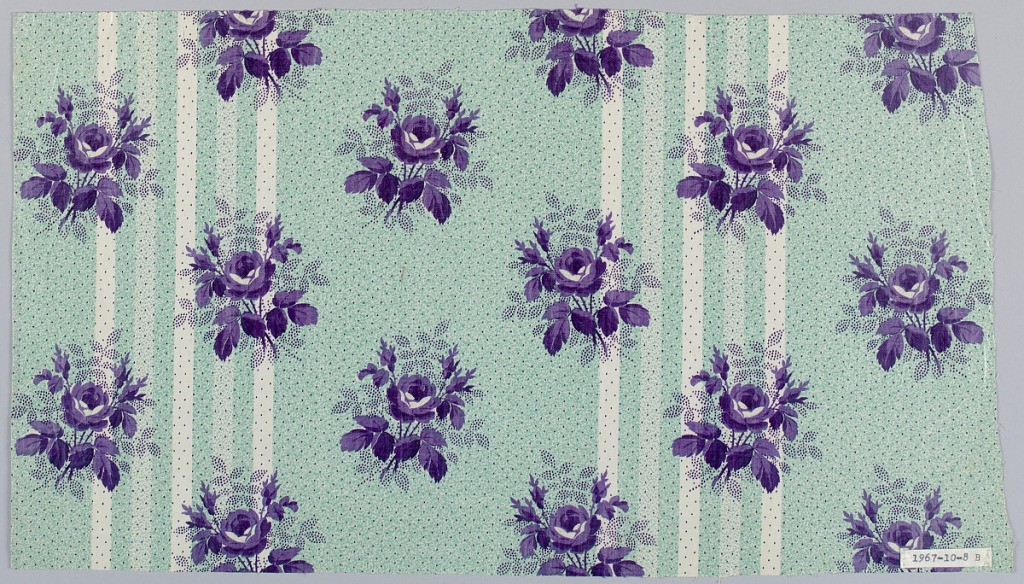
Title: Textile
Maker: Schwartz-Huguenin
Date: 1851–63
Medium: cotton Technique: printed by engraved roller on plain weave; glazed
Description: Two pieces with same ground, different floral pattern. A) Ground green in striped effect, broad band, narrower white and pale green, probably by "molette." Flower clusters in violet printed over ground. B) Same ground, smaller flower clusters in violet. Glazed.